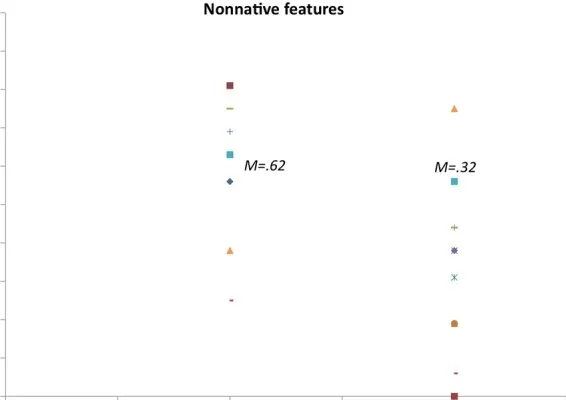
Rating preference for reduplicated signs with unattested handshapes in Experiment 3.
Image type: chart (chart)